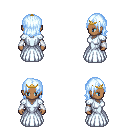
a pixel art fantasy rpg character, female body template, human, dark skin, underdress, teal pants, white cyan long bangs hairstyle, gold tiara, white cloth bracers, four views (front, back, left, right), 2x2 character sprite sheet, small pixel art, hard edges, no anti-aliasing